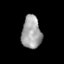
Tissue: lung
Cell type: Epithelial cells
Senescence score: 0.2177
Nuclear area (px): 622
Mean DAPI intensity: 163.153